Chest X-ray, PA view. Patient: 49 years old, sex F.
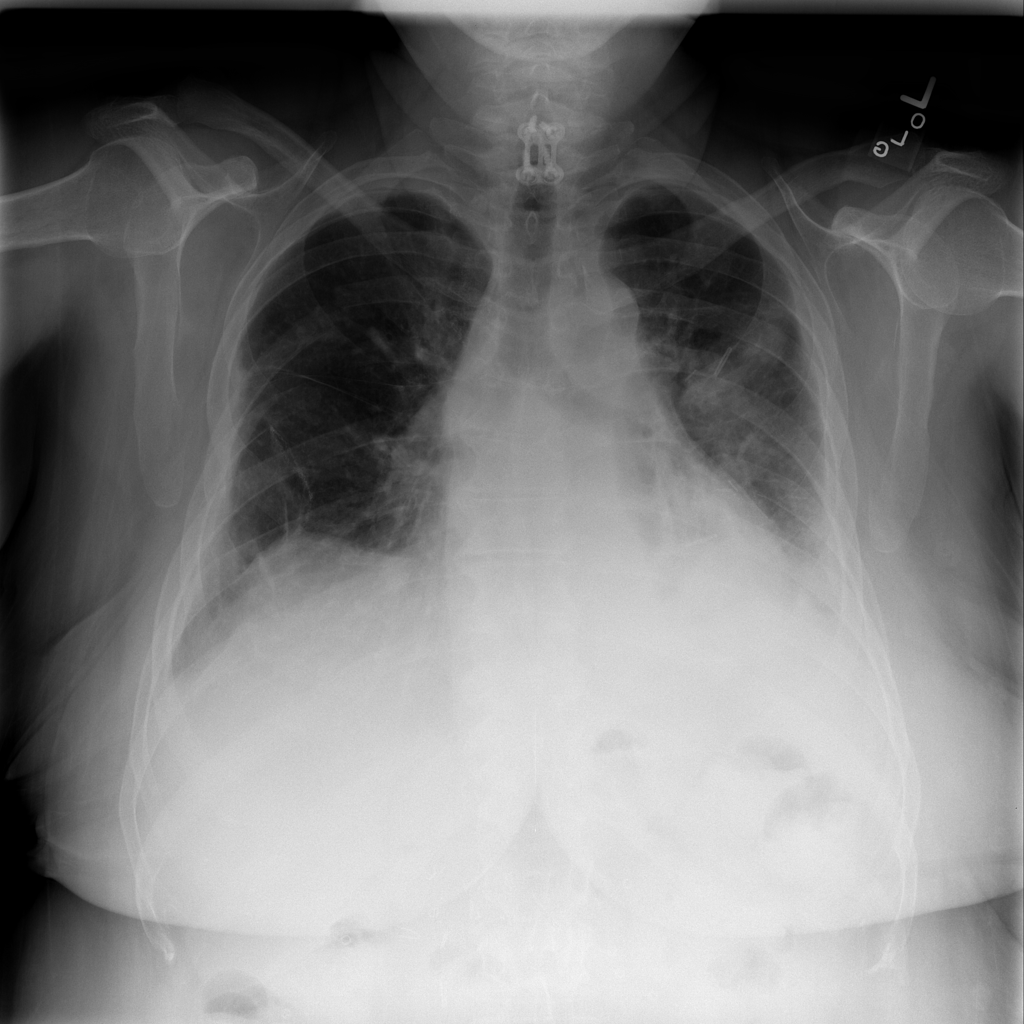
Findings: Infiltration, Mass